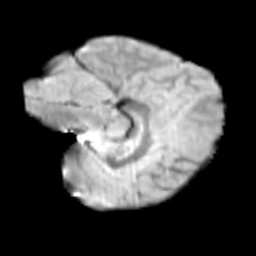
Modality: T2w
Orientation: sagittal
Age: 12
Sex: female
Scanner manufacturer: siemens
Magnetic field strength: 3 T
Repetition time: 3.8 s
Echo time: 0.07 s